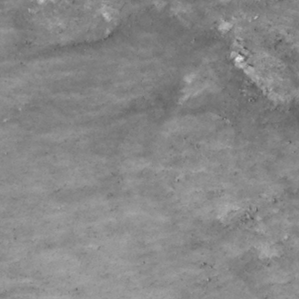
Label: non_frost